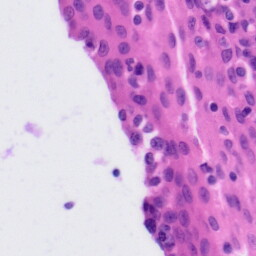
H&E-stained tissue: Tonsil